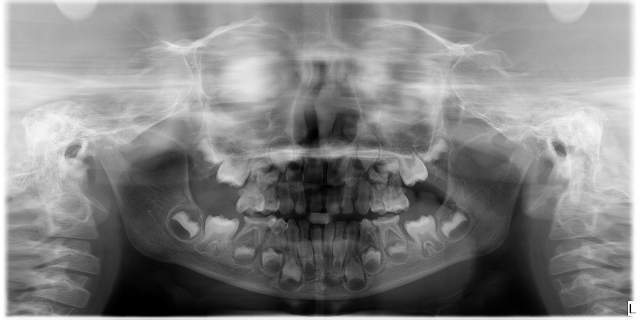
child